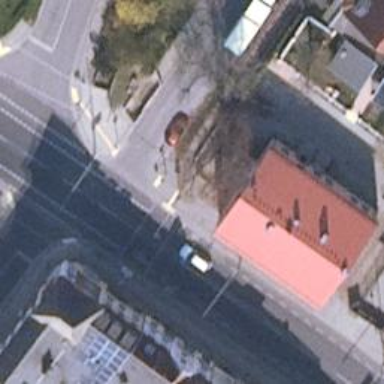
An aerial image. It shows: Road with traffic signals.